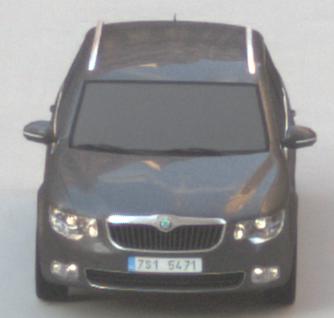
Make: Skoda
Model: Superb Combi 1.4 TSI
Detailed model: Superb (II) Combi
Model produced from: 2010/01
Model produced until: 2011/10
Doors: 5
Color: gray
Road condition: dry road
Daytime: sunrise or sunset
Contrast: low contrast